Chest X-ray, PA view. Patient: 37 years old, sex F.
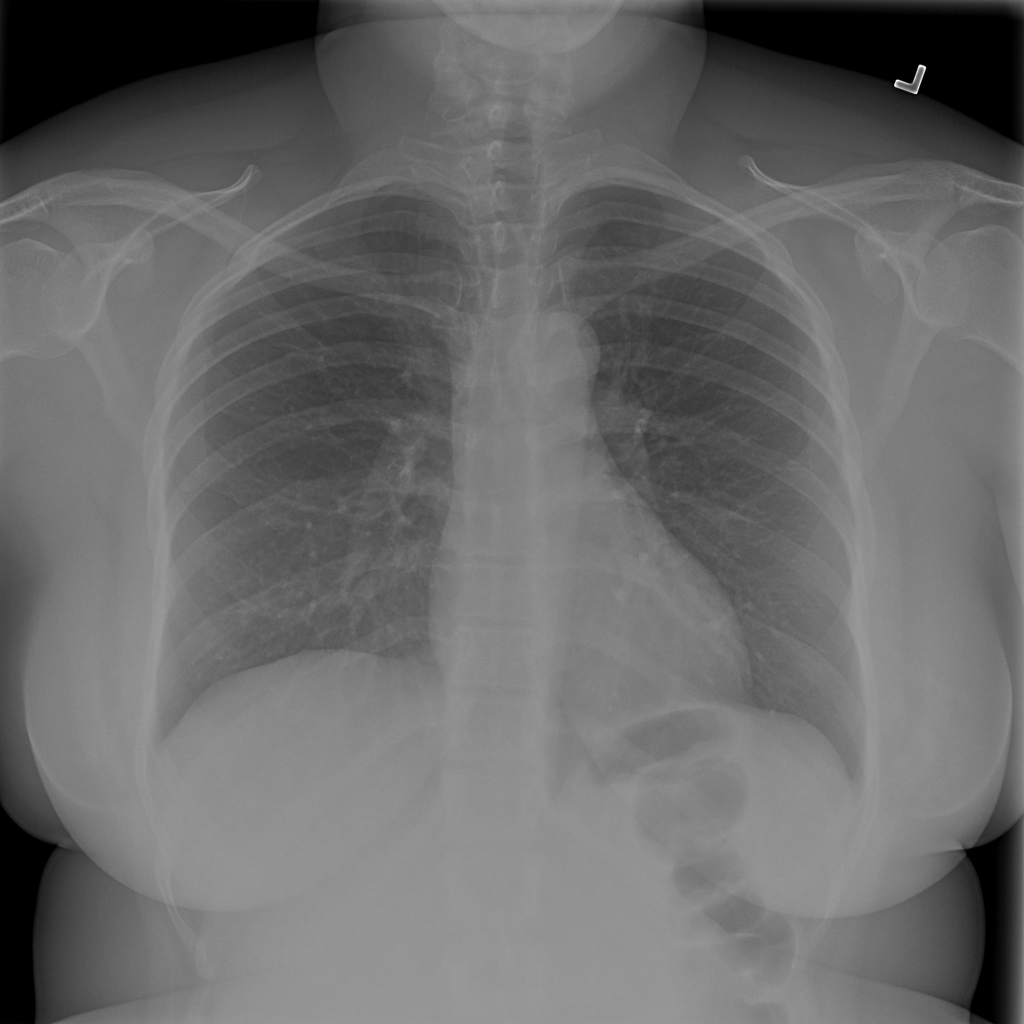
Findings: No Finding